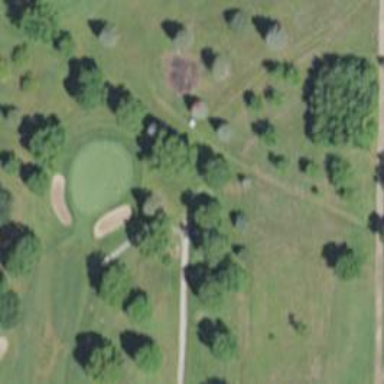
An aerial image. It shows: Golf cartpath that is also road path.